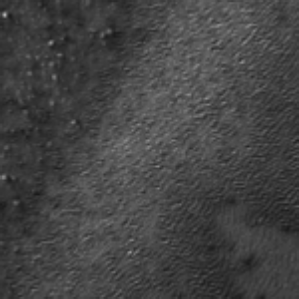
Label: frost